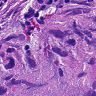
Metastatic tissue present: yes